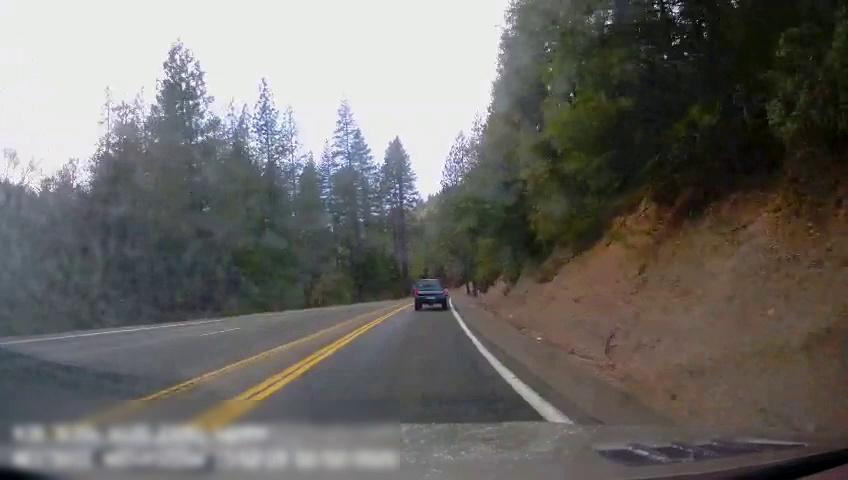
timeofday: Day
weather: Sunny
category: Drivable Space
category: Vehicles | Truck
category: Lanes | Current Lane
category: Lanes | Opposite Lane
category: Lanes | Opposite Lane
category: Lanes | Opposite Lane
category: Lanes | Opposite Lane
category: Lanes | Opposite Lane
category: Lanes | Opposite Lane